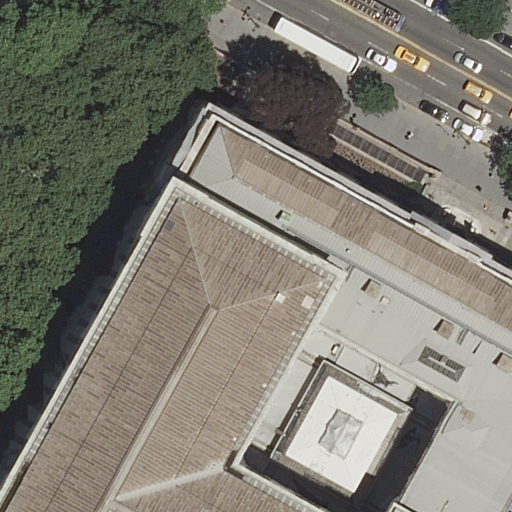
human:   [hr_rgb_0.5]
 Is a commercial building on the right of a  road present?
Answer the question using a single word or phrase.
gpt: no

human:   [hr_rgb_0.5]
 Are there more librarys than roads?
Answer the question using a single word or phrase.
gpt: no

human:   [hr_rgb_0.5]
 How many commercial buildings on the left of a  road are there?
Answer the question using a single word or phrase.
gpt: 0

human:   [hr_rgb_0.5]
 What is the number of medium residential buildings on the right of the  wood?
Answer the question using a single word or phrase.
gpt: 0

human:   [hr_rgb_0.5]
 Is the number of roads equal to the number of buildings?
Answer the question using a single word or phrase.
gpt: no

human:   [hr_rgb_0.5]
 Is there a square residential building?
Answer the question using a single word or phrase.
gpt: no

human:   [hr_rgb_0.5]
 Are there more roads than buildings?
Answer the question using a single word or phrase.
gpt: yes

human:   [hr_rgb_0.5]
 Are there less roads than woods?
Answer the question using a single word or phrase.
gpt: no

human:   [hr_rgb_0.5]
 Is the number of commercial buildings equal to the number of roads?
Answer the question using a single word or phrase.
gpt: no

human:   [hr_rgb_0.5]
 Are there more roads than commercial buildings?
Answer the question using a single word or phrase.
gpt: yes

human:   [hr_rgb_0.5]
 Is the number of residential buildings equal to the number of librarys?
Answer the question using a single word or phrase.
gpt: no

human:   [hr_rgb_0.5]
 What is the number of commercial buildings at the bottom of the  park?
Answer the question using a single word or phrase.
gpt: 0

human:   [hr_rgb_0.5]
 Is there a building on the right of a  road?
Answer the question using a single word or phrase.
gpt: no

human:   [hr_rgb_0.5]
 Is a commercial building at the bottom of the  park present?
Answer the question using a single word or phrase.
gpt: no

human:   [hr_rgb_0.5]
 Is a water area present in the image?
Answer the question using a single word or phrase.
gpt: no

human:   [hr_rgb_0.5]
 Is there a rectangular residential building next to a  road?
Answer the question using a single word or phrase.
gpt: no

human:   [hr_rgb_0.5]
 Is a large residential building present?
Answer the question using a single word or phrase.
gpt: no

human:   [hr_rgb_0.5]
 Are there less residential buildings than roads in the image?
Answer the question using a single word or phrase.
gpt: yes

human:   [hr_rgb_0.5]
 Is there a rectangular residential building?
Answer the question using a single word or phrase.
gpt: no

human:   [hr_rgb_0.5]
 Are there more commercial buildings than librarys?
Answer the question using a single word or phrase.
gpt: no

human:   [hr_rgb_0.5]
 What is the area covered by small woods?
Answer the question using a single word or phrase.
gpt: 0m2

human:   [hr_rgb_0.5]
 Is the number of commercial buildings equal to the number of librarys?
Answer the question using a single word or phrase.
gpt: no

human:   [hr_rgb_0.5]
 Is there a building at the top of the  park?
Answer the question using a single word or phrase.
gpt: no

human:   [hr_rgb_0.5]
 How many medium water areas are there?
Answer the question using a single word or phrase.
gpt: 0

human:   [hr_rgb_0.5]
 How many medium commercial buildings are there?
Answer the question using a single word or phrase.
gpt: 0

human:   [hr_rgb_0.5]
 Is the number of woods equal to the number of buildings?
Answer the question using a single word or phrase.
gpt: yes

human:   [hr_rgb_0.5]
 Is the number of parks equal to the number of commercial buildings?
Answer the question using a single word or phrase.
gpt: no

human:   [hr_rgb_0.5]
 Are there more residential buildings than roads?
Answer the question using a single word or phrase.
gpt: no

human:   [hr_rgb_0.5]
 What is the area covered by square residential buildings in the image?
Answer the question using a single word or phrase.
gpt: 0m2

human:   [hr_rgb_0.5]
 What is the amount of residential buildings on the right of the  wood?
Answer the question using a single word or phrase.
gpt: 0

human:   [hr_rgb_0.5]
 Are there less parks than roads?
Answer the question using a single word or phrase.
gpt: yes

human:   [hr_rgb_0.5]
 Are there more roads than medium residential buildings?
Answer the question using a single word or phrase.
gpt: yes

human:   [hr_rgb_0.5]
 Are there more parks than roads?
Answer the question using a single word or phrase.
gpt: no

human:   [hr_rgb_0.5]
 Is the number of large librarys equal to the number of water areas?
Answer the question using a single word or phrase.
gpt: no

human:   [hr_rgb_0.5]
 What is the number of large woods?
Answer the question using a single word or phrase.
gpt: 1

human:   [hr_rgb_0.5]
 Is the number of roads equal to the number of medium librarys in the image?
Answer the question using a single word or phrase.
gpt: no